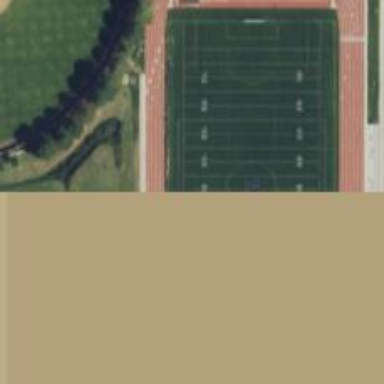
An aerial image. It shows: American football pitch for leisure and sport activities.